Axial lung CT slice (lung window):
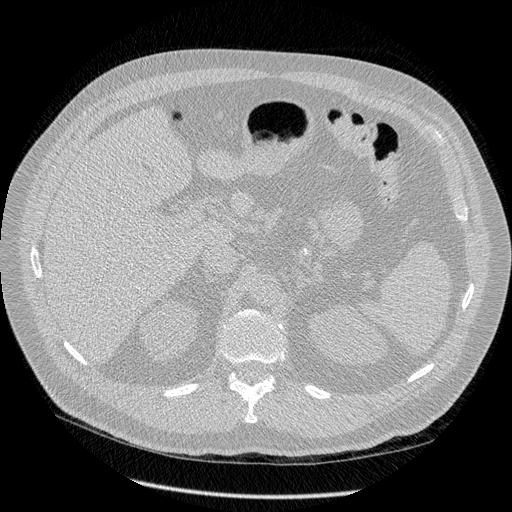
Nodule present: no